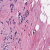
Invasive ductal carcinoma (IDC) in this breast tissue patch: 1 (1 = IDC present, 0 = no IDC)